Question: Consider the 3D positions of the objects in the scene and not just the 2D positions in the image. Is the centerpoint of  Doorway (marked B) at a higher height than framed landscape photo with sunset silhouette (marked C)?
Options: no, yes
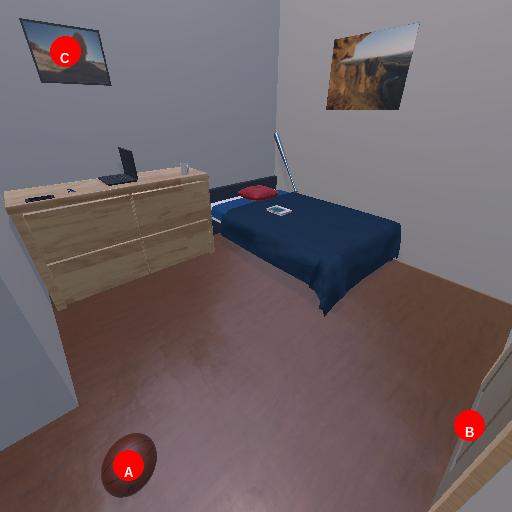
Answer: no